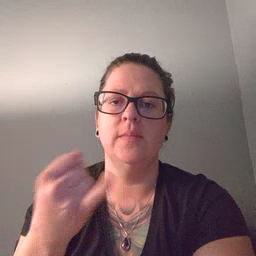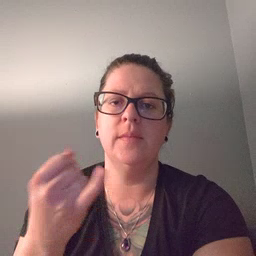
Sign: pajamas